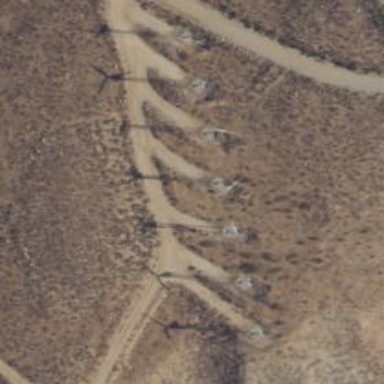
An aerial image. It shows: Wind turbine with horizontal axis used as generator. It is manufactured by Vestas.